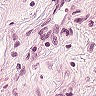
Metastatic tissue present: no